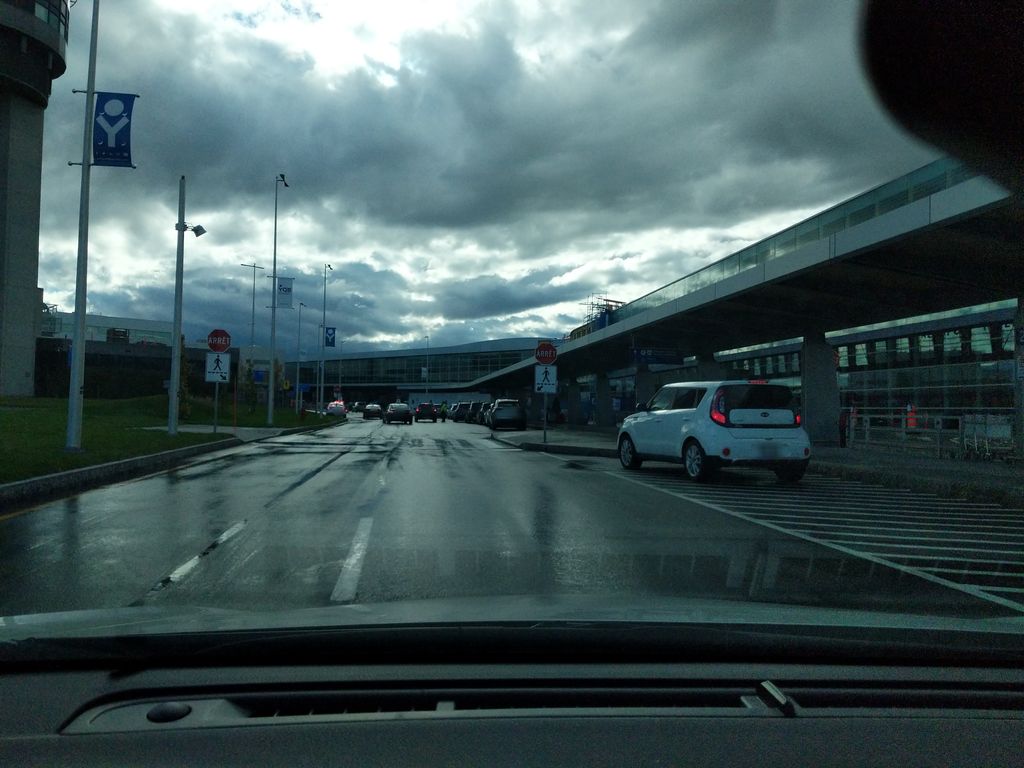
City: quebec_city